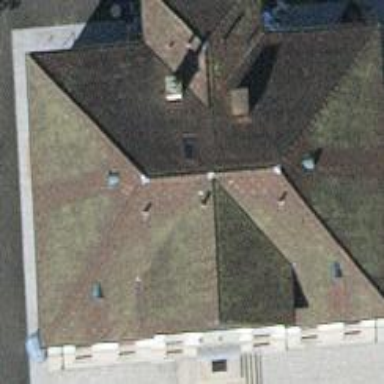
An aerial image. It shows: Hipped-roof building that serves as town hall.